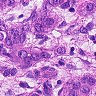
Metastatic tissue present: yes